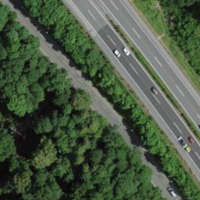
EUNIS habitat code: 57
Species observed at this site:
Corvus corone
Milvus migrans